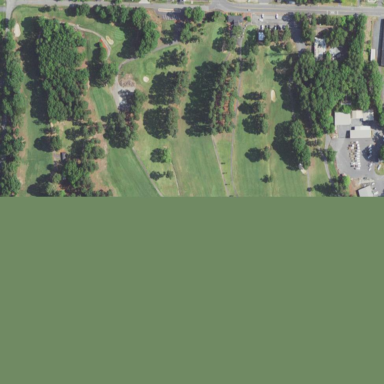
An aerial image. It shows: Golf course.